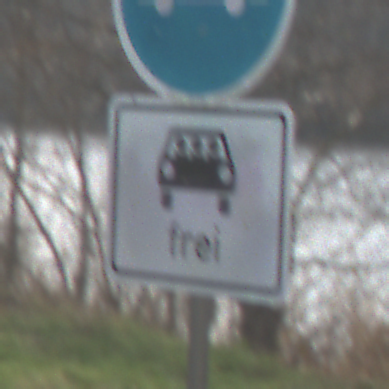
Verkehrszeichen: MehrfachbesetzePersonenkraftwagenFrei
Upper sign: Busssonderstreifen
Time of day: MorningAfternoon
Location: Outdoor (Nature)
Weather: PartlyCloudy
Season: NotSpecified
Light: Natural